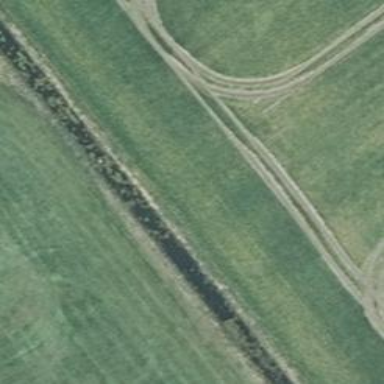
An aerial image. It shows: Track with very rough surface.